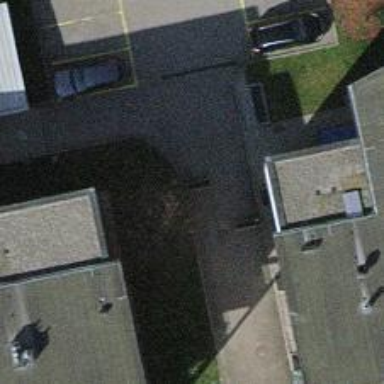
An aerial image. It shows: Concrete bollard.